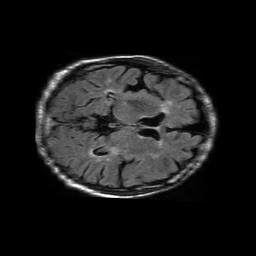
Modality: FLAIR
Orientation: axial
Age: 62
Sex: male
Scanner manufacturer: philips
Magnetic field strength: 1.5 T
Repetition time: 6 s
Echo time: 0.12 s